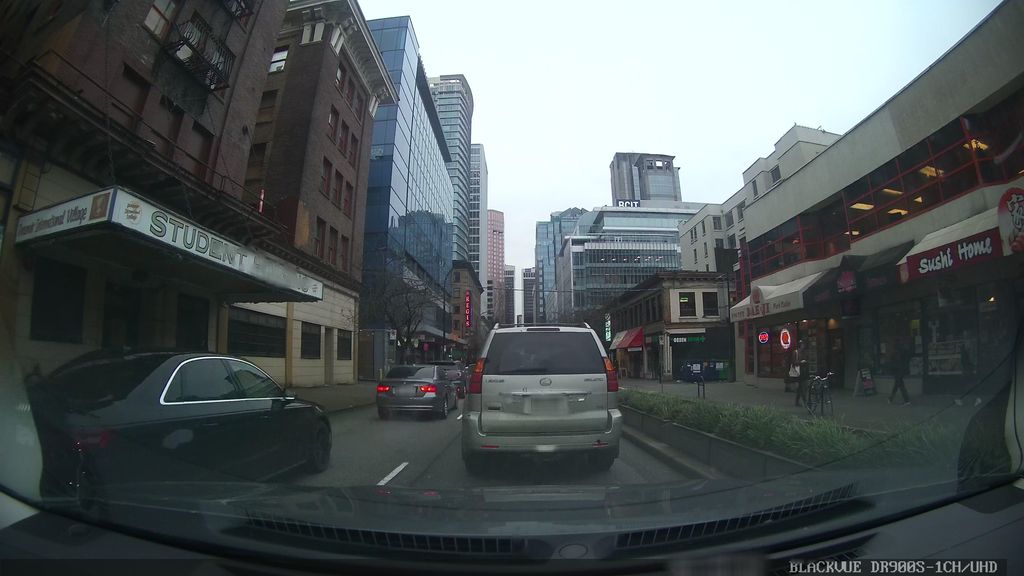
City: vancouver